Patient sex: M
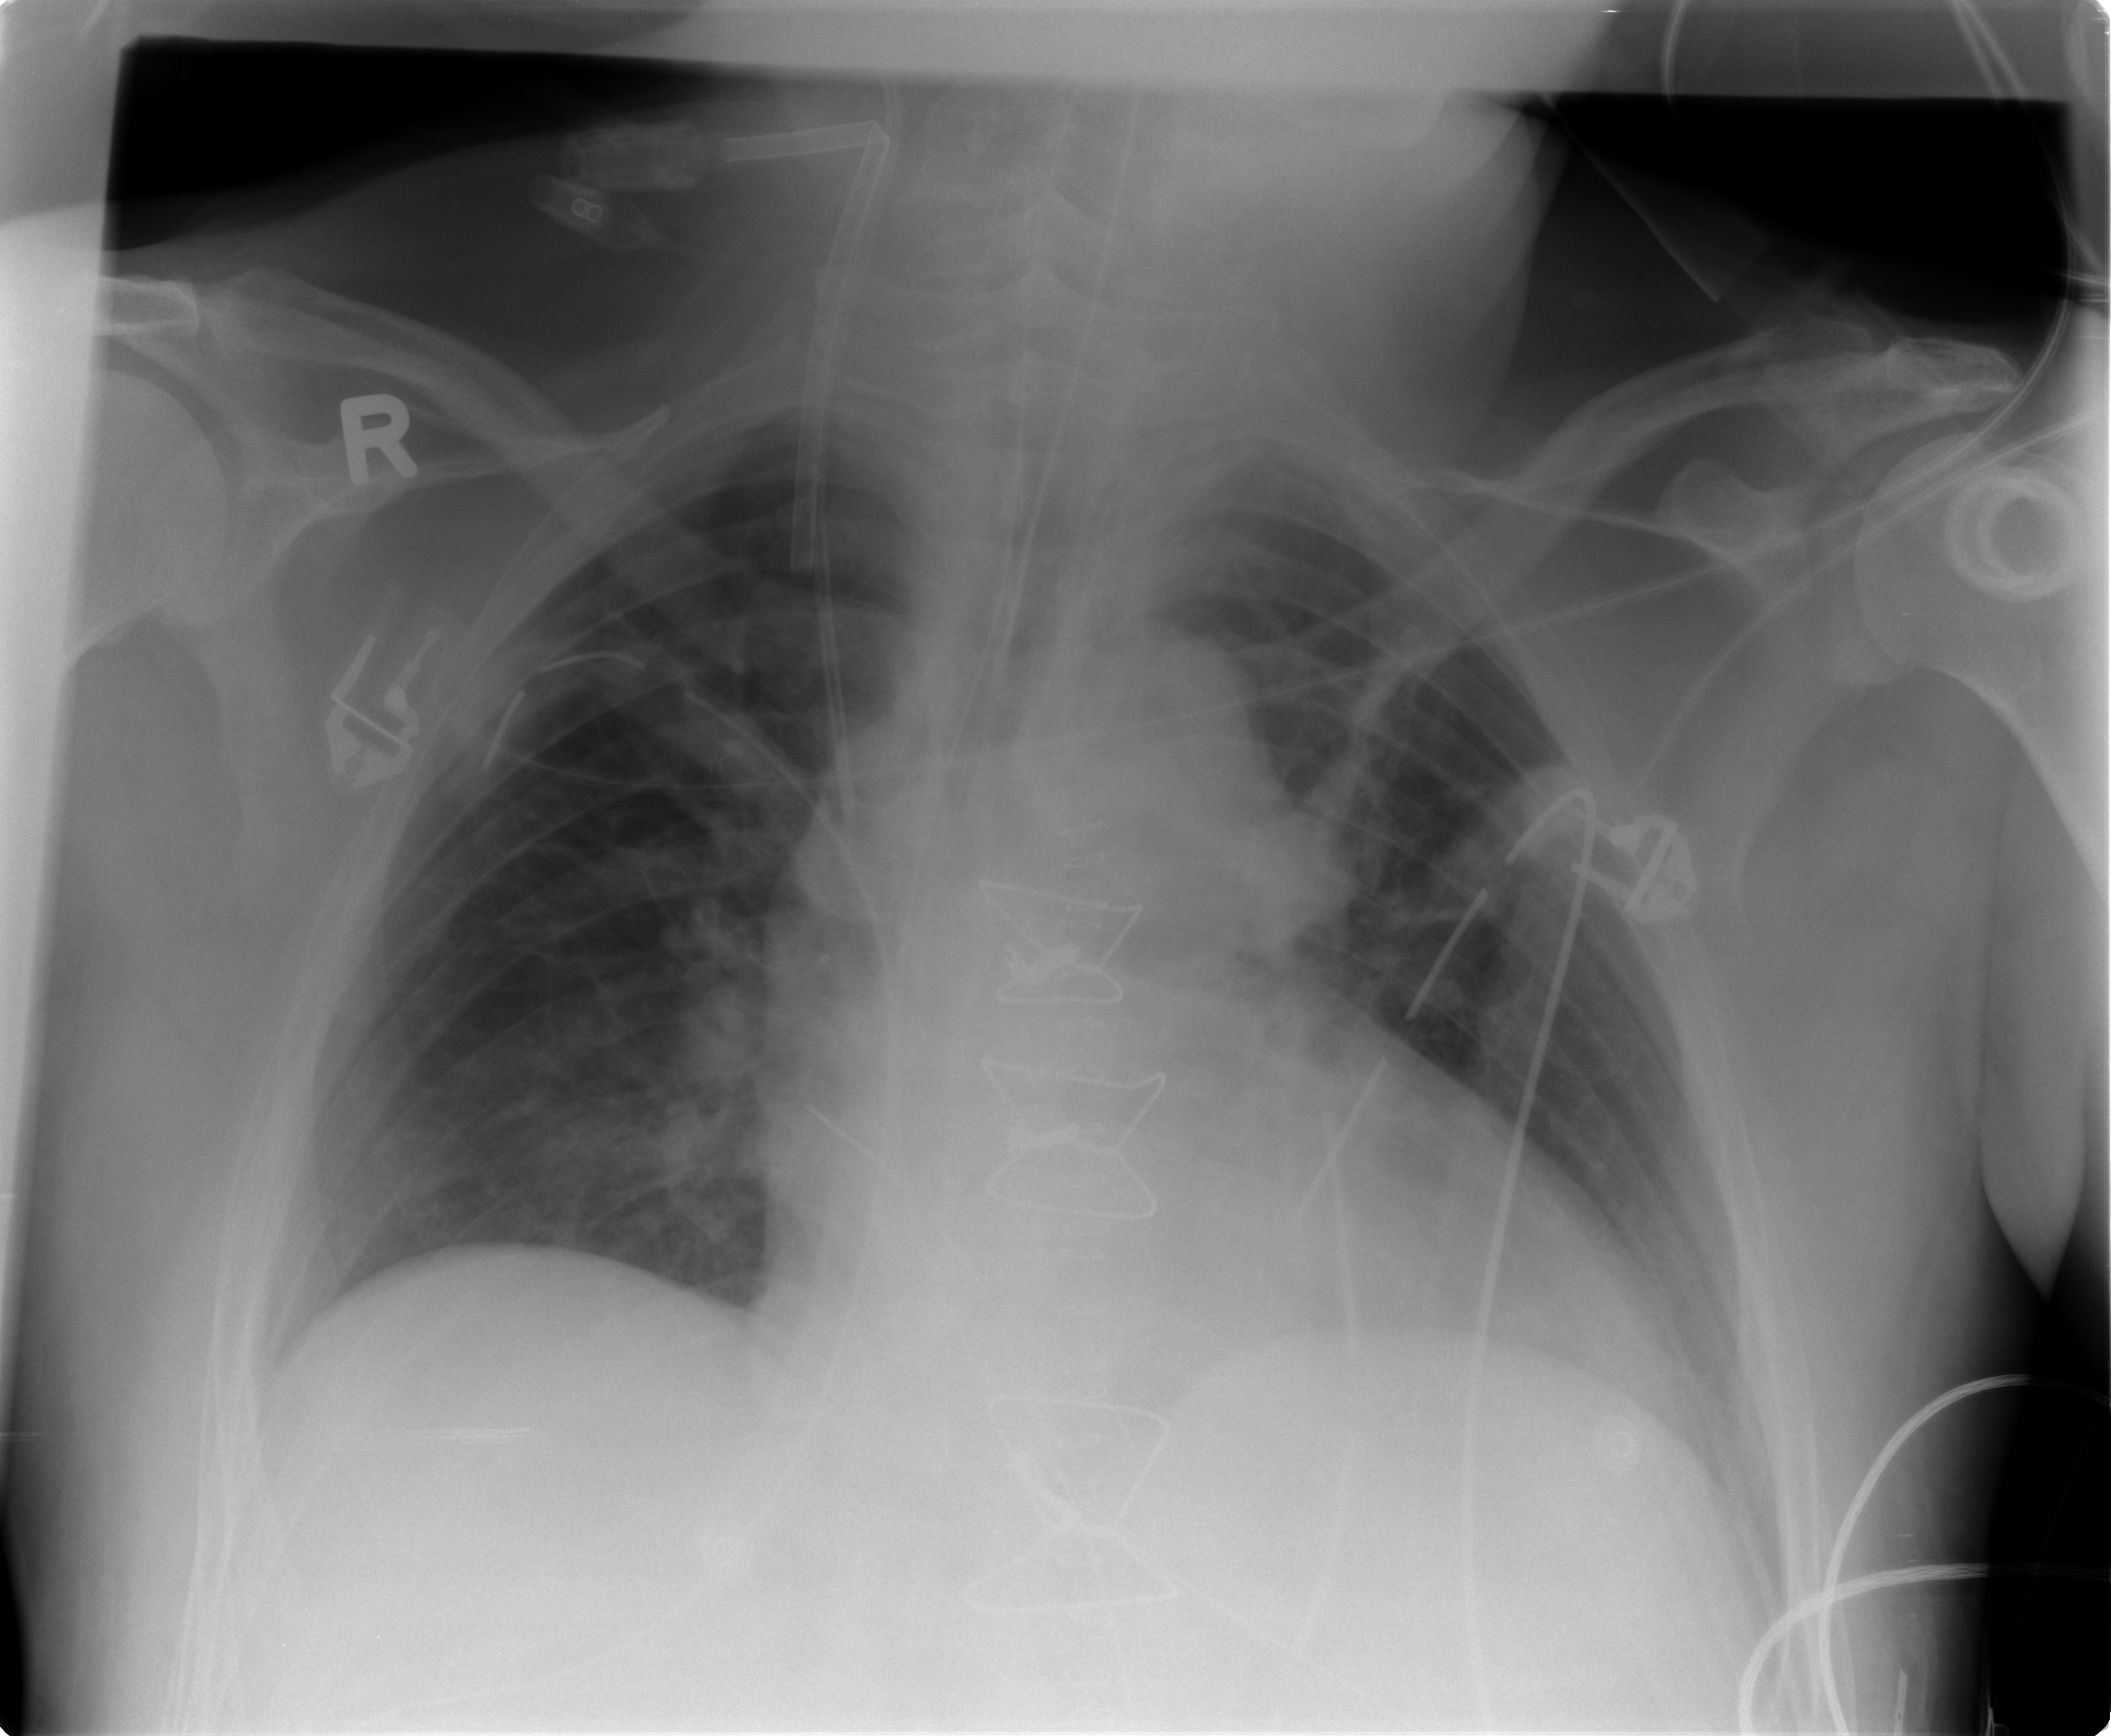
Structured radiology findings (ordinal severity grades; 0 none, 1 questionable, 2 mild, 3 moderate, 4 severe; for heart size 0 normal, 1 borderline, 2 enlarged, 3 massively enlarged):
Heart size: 2
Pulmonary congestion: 0
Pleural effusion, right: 1
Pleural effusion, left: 2
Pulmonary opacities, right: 1
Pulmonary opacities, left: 0
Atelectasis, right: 2
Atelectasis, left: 2